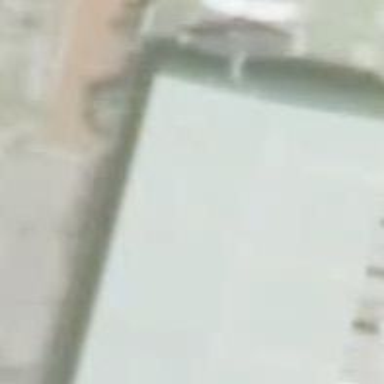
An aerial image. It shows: Sports centre in the leisure land.